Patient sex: M
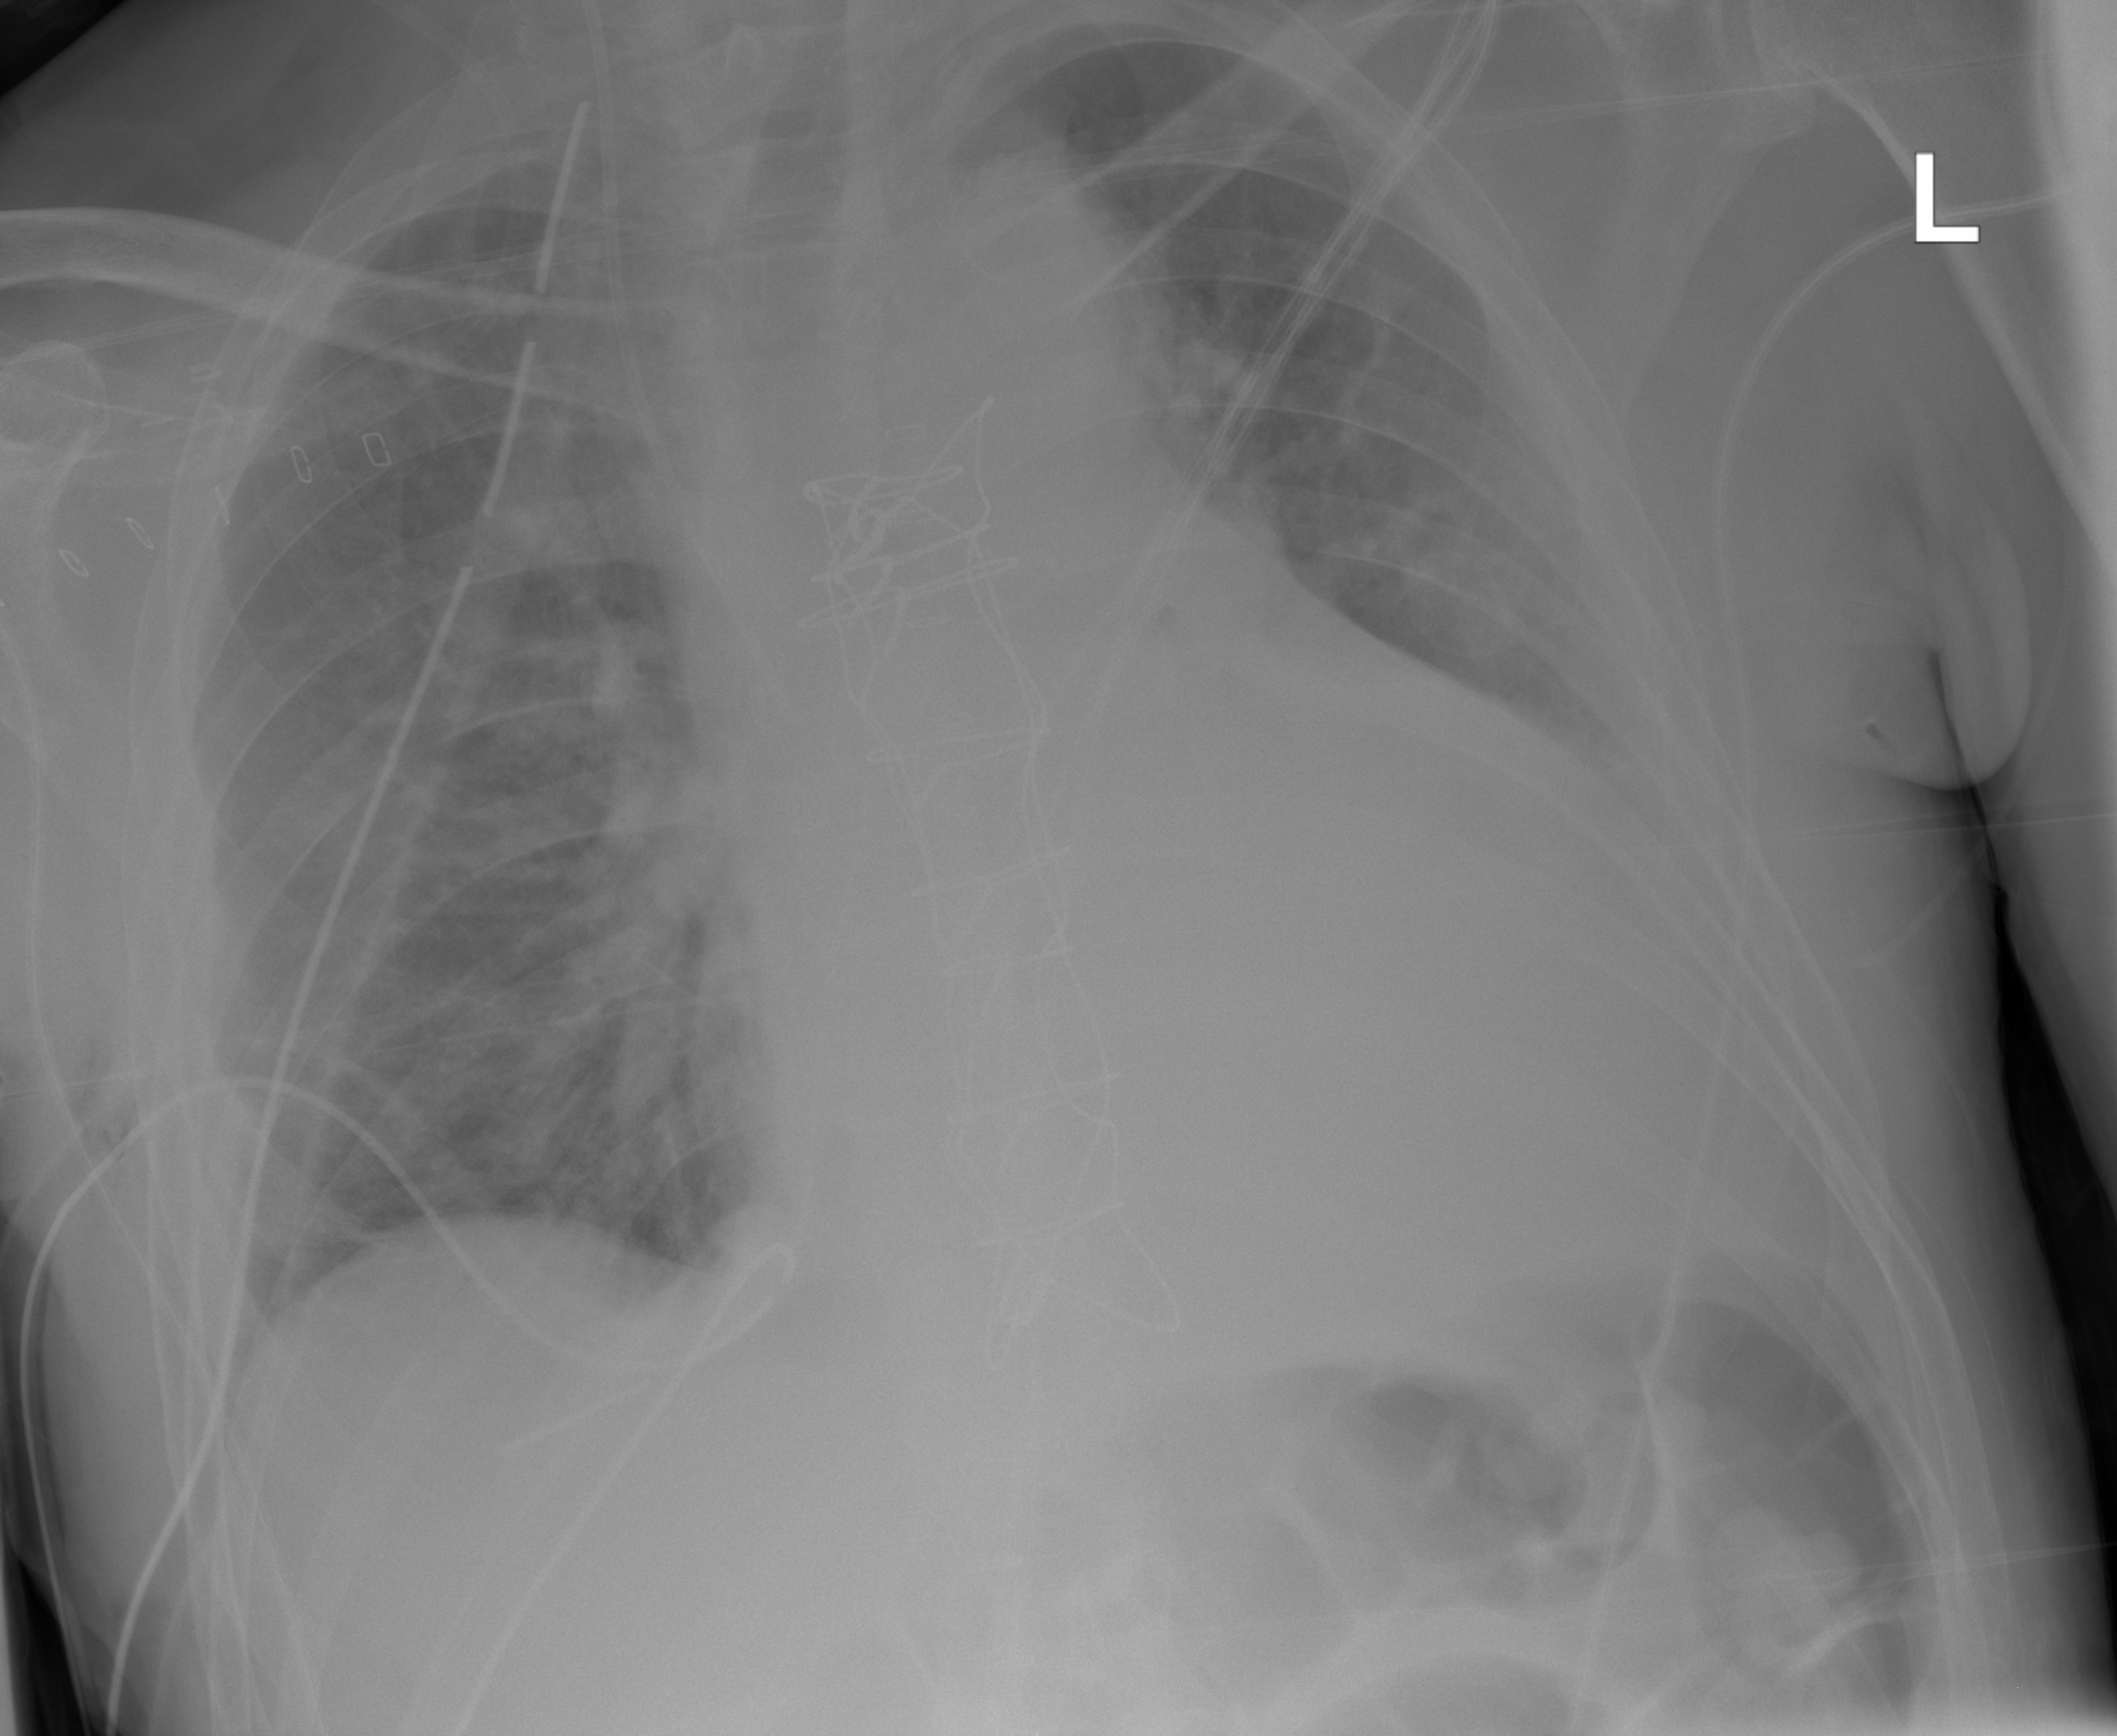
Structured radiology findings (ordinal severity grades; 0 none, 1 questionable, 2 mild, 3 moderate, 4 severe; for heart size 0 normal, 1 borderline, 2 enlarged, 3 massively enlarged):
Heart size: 2
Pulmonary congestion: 2
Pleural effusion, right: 0
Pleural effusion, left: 2
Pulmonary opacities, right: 0
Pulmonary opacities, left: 0
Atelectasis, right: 1
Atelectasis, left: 2